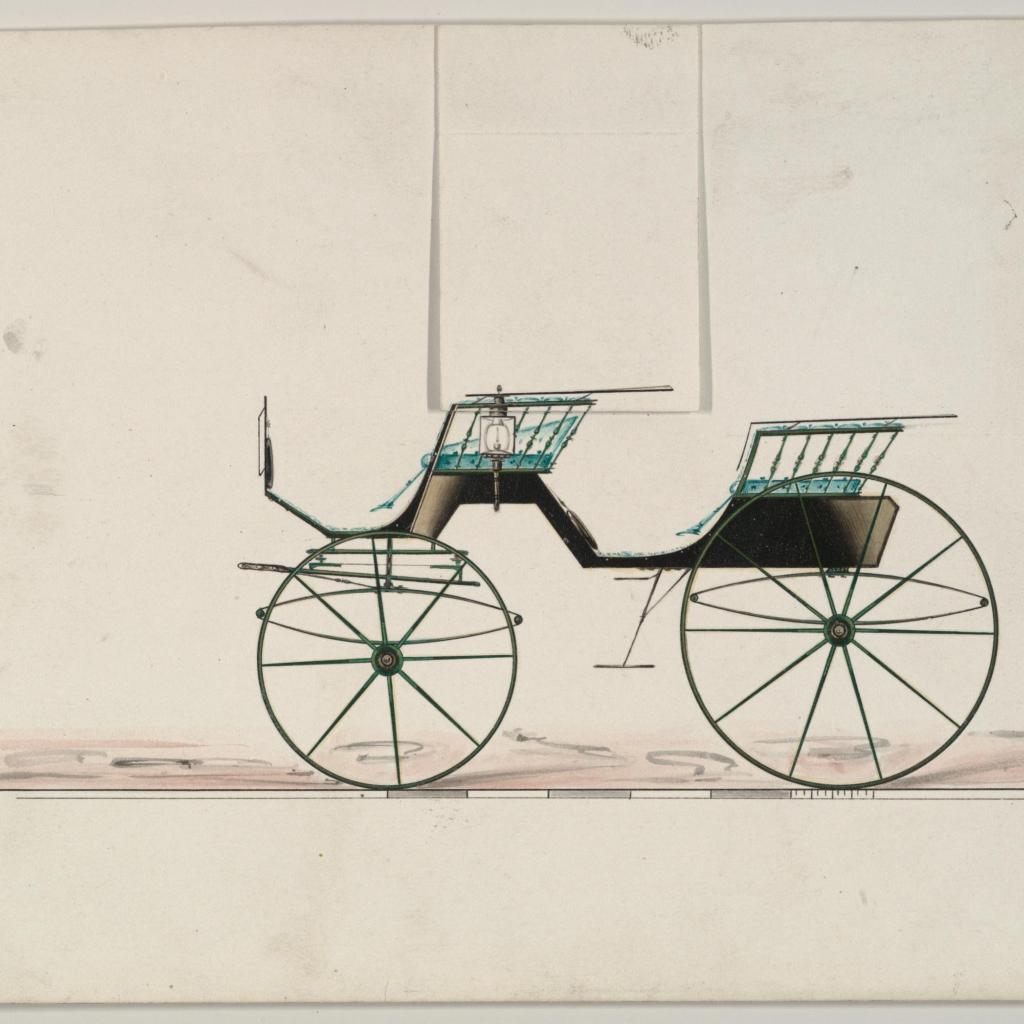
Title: Design for Phaeton, no. 992
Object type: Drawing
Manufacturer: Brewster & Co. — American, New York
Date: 1850–74
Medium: Pen and black ink, watercolor and gouache with gum arabic
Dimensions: sheet: 6 x 9 in. (15.2 x 22.9 cm)
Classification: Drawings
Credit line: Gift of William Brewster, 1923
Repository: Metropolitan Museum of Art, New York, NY